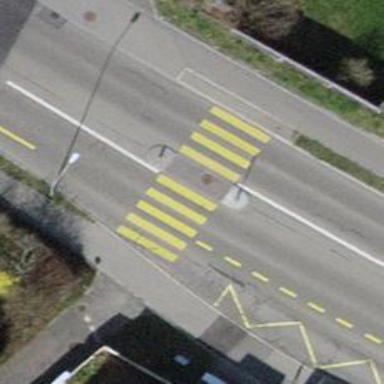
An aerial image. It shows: Marked crossing with pedestrian island.